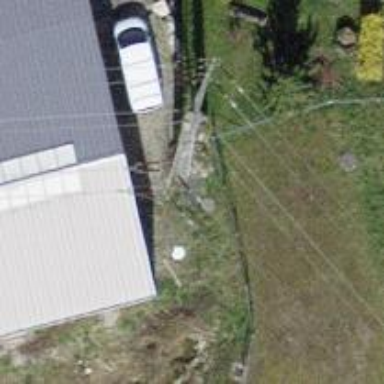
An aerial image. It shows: Concrete power pole.